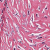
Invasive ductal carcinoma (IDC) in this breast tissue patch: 0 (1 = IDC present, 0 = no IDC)